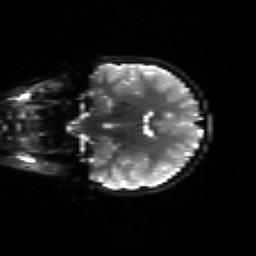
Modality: sbref
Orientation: coronal
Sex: female
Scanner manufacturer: siemens
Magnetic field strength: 3 T
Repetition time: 5 s
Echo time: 0.071 s